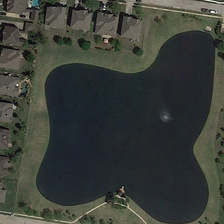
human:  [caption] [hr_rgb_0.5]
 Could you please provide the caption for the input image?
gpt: some gray black buildings are near an irregular pond .

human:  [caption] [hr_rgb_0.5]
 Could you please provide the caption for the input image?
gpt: some gray black buildings are near an irregular pond .

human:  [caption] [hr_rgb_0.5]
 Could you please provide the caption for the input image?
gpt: some gray black buildings are near an irregular pond .

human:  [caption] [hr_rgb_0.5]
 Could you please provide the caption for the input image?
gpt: some gray black buildings are near an irregular pond .

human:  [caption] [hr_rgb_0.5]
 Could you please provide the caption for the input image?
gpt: some gray black buildings are near an irregular pond .